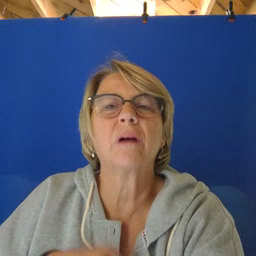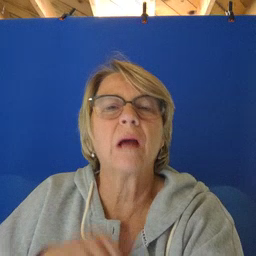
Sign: owl